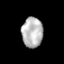
Tissue: lung
Cell type: Epithelial cells
Senescence score: 0.1969
Nuclear area (px): 622
Mean DAPI intensity: 184.211